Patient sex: F
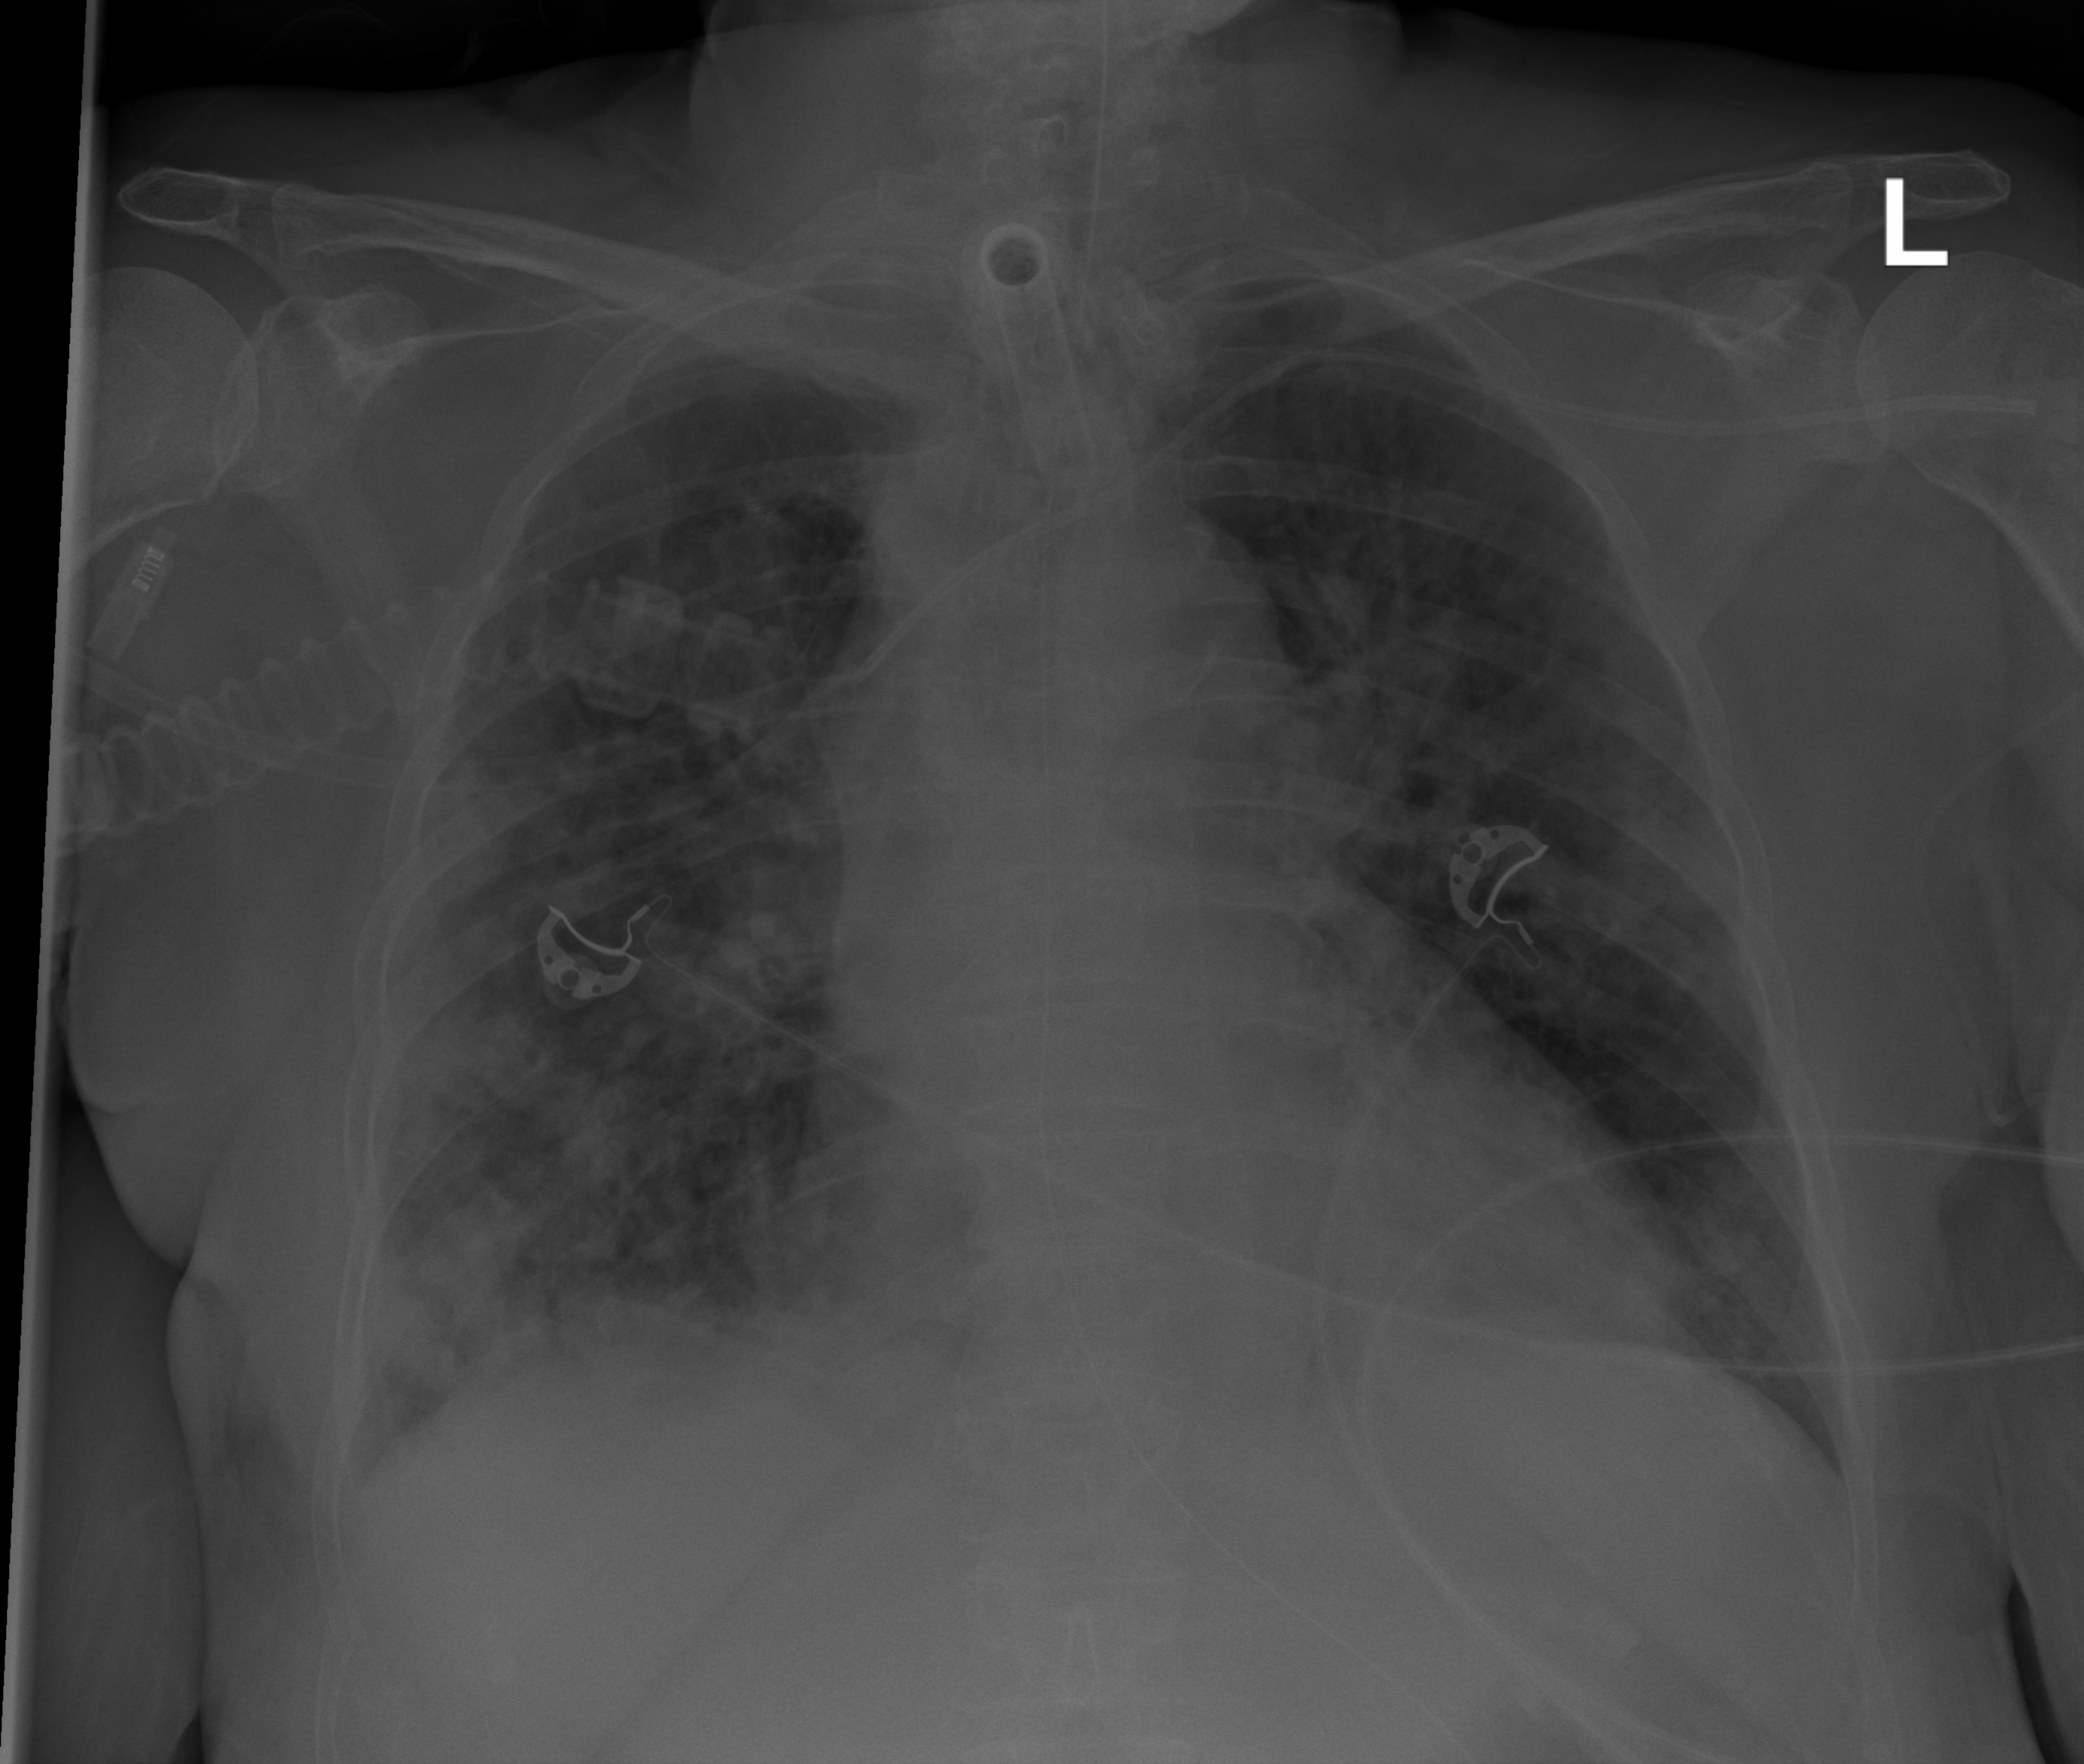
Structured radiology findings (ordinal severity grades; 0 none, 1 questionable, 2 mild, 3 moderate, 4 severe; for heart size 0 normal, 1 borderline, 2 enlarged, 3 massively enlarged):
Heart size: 2
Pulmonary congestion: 2
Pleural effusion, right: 2
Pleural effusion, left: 0
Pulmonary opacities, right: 3
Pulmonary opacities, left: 3
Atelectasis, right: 2
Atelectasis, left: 2